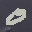
Label: 0